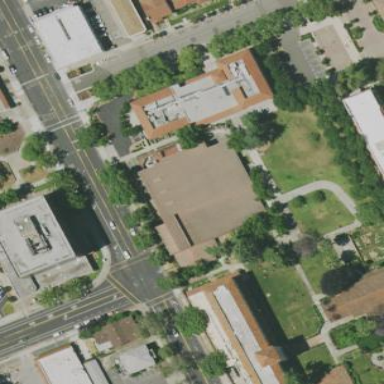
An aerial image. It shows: Theater building.